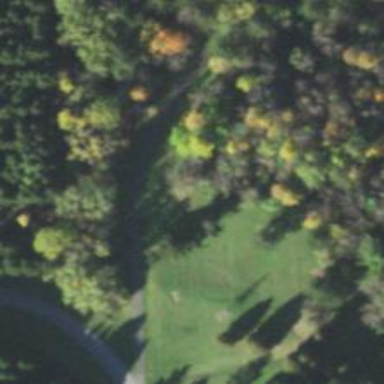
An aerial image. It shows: Disc golf basket.